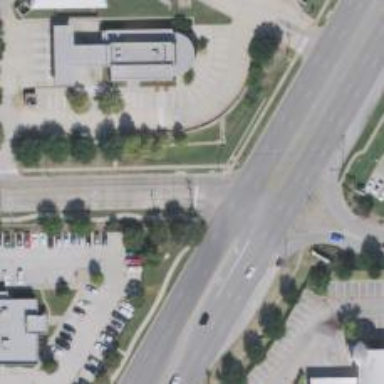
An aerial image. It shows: Road with stop sign.